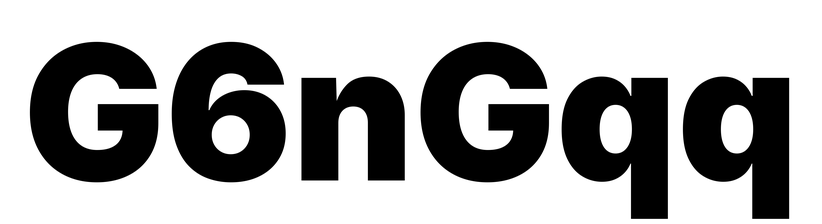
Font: Inter_Black